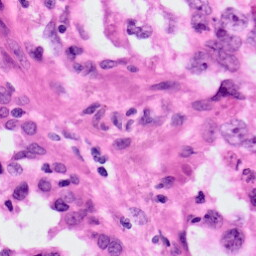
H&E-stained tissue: Lung